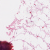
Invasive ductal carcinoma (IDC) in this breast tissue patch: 0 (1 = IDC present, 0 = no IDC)